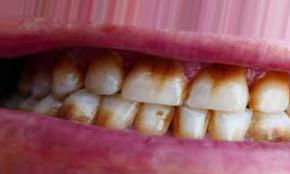
Condition: Tooth Discoloration